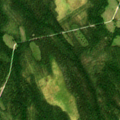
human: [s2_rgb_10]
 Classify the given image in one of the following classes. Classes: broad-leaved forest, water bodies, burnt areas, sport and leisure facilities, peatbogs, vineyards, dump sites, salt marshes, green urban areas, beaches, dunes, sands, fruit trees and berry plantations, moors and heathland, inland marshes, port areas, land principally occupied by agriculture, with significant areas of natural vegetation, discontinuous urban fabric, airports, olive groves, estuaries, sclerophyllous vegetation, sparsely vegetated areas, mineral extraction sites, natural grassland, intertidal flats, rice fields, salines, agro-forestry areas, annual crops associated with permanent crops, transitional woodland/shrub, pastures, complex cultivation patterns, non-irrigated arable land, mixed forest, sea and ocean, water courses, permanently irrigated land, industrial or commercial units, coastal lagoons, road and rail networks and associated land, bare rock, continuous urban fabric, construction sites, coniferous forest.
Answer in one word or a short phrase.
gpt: coniferous forest, peatbogs